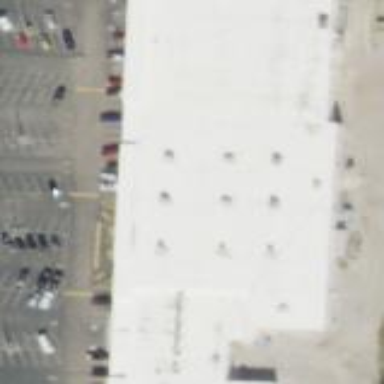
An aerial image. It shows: Retail building.